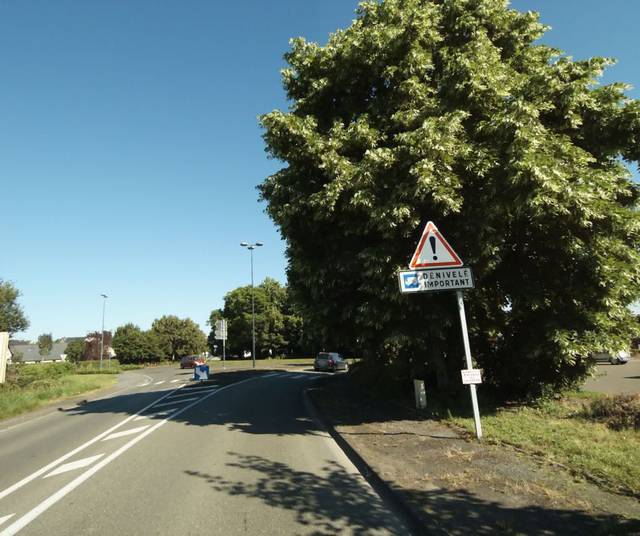
Region: France
Coordinates: 48.053, -0.7398